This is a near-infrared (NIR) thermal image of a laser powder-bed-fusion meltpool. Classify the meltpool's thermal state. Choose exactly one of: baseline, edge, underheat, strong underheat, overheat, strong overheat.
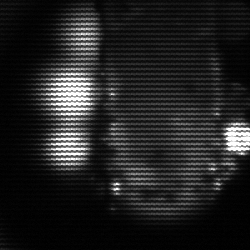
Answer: strong underheat